Question: I am using Pajinate - A jQuery Pagination Plugin for pagination in my page
Following are my codes
'''
$(document).ready(function(){
$('#paging_container6').pajinate({
start_page : 2,
items_per_page : 5
});
});
'''
HTML Code:
'''
<div id="paging_container6" class="container">
<h2>Custom Start Page</h2>
<div class="page_navigation"></div>
<ul class="content">
<li><p>One</p></li>
<li><p>Two</p></li>
<li><p>Three</p></li>
<li><p>Four</p></li>
<li><p>Five</p></li>
<li><p>Six</p></li>
<li><p>Seven</p></li>
<li><p>Eight</p></li>
<li><p>Nine</p></li>
<li><p>Ten</p></li>
<li><p>Eleven</p></li>
<li><p>Twelve</p></li>
<li><p>Thirteen</p></li>
<li><p>Fourteen</p></li>
<li><p>Fifteen</p></li>
<li><p>Sixteen</p></li>
</ul>
</div>
'''
Pagination would be like this:

When i reach first page I need to hide out 'prev' button. similarly when i reach last page i need to hide out 'last' button.
Is there is any option with this plugin or I need a solution for this pagination problem.
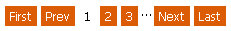
Answer: As stated on <URL> I don't really see if there is an inbuilt parameter or feature to solve your problem.